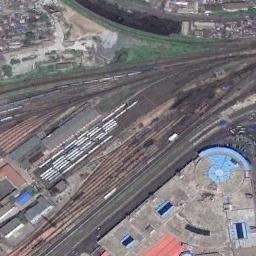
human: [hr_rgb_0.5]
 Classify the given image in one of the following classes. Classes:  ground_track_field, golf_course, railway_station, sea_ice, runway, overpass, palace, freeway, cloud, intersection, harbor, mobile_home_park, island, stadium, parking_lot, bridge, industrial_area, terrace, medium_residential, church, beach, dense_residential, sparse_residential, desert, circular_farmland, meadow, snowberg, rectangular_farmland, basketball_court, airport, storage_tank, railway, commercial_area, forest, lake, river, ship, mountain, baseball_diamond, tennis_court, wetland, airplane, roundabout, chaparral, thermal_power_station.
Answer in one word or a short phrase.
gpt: railway_station